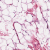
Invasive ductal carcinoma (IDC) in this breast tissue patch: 0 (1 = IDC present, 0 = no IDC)